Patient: sex M, age 64
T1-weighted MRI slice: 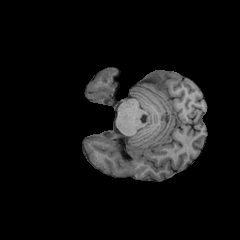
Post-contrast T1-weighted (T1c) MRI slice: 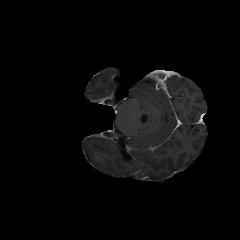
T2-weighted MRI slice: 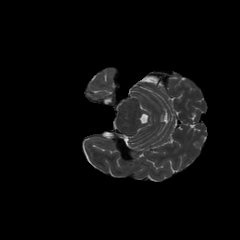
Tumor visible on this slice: no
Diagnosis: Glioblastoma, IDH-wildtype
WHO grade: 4